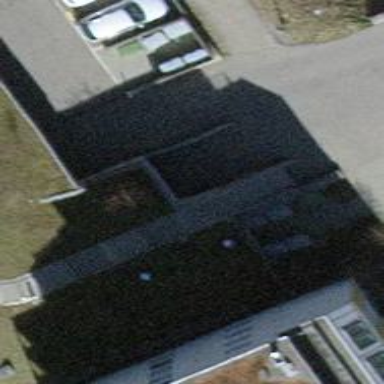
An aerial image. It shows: Set of concrete steps.